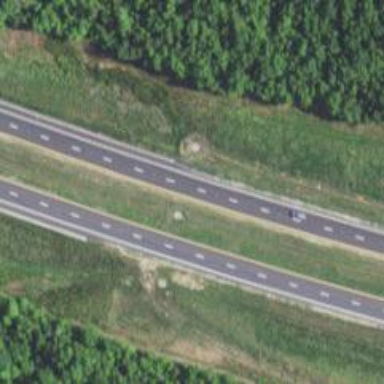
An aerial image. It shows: Expressway with asphalt surface classified as trunk highway.